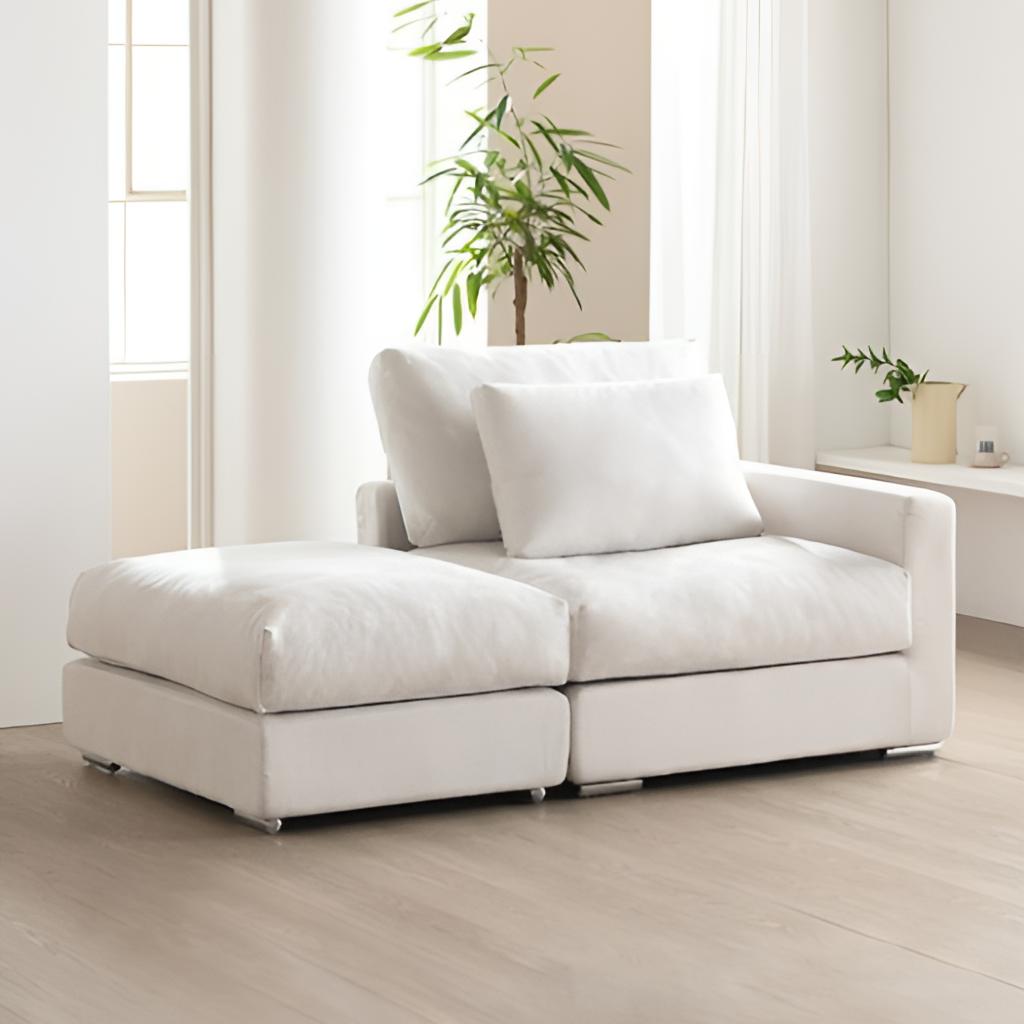
fabric sectional sofa, living room, cream paint wallpaper, with solid pattern, minimalist, wood flooring, with plank pattern